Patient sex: F
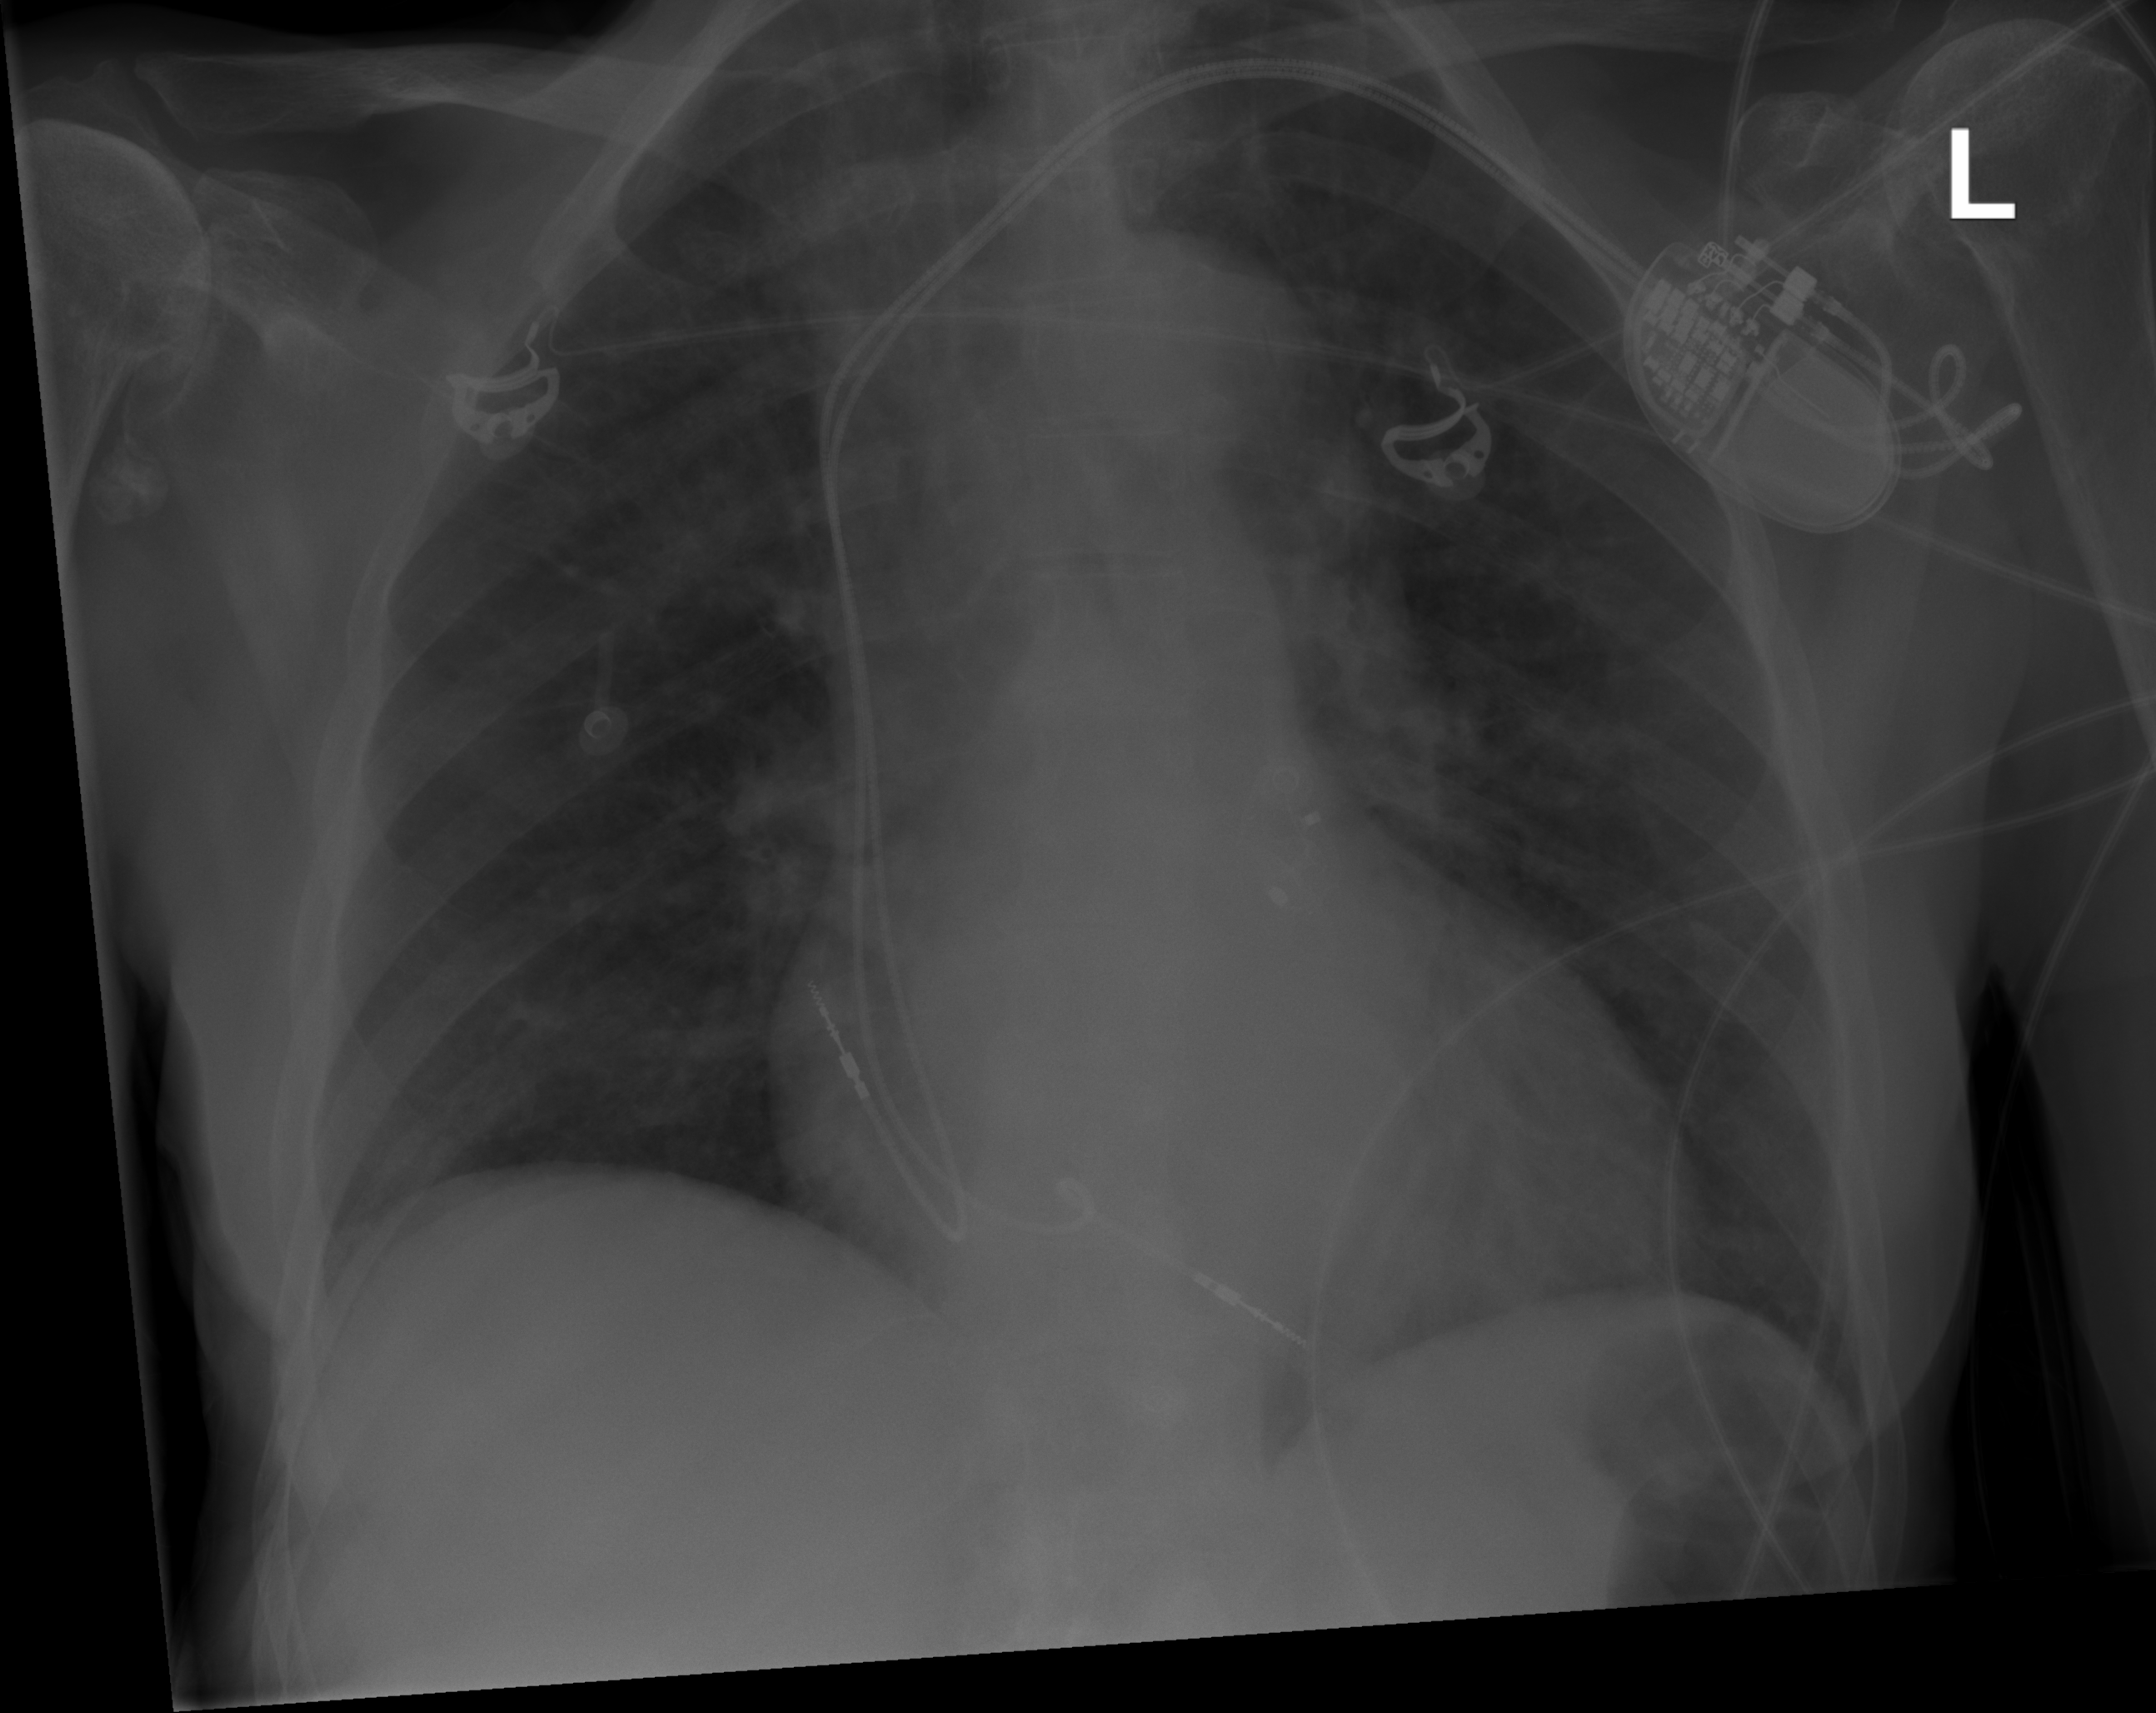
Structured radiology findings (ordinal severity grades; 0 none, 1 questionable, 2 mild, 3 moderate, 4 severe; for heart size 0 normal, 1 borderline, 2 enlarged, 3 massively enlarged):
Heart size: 2
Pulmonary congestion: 0
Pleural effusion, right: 0
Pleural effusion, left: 0
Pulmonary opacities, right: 1
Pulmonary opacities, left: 0
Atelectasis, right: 2
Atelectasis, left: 0